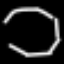
Label: octagon